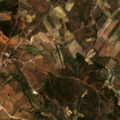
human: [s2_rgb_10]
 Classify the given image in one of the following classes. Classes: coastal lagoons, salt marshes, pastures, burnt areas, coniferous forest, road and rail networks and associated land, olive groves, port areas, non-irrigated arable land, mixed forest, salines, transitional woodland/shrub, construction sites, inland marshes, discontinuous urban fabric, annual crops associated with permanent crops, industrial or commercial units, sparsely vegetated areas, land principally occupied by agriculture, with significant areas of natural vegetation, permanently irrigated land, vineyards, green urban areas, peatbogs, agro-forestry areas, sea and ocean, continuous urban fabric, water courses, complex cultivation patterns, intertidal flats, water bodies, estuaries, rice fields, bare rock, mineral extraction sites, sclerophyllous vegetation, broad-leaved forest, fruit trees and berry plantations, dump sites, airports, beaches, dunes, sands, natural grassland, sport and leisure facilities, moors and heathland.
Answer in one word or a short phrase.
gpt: vineyards, olive groves, complex cultivation patterns, land principally occupied by agriculture, with significant areas of natural vegetation, transitional woodland/shrub